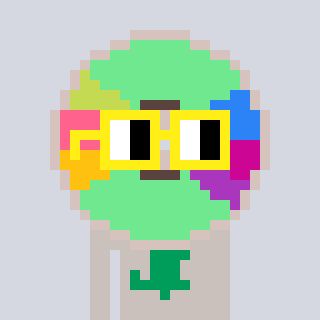
a pixel art character with square yellow glasses, a cd-shaped head and a foggrey-colored body on a cool background